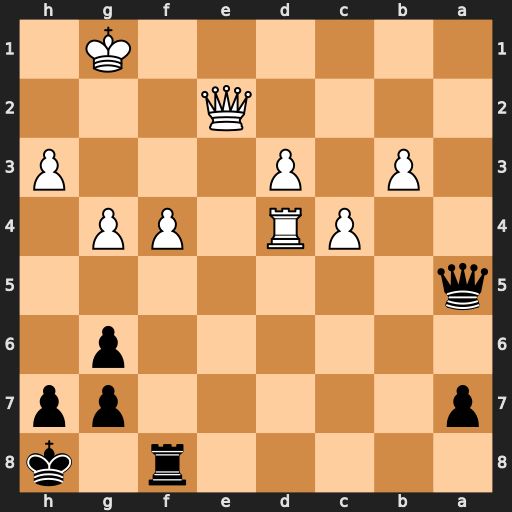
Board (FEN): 5r1k/p5pp/6p1/q7/2PR1PP1/1P1P3P/4Q3/6K1
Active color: b
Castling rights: -
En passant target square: -
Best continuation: Qa1+ Kg2 Qxd4